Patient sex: M
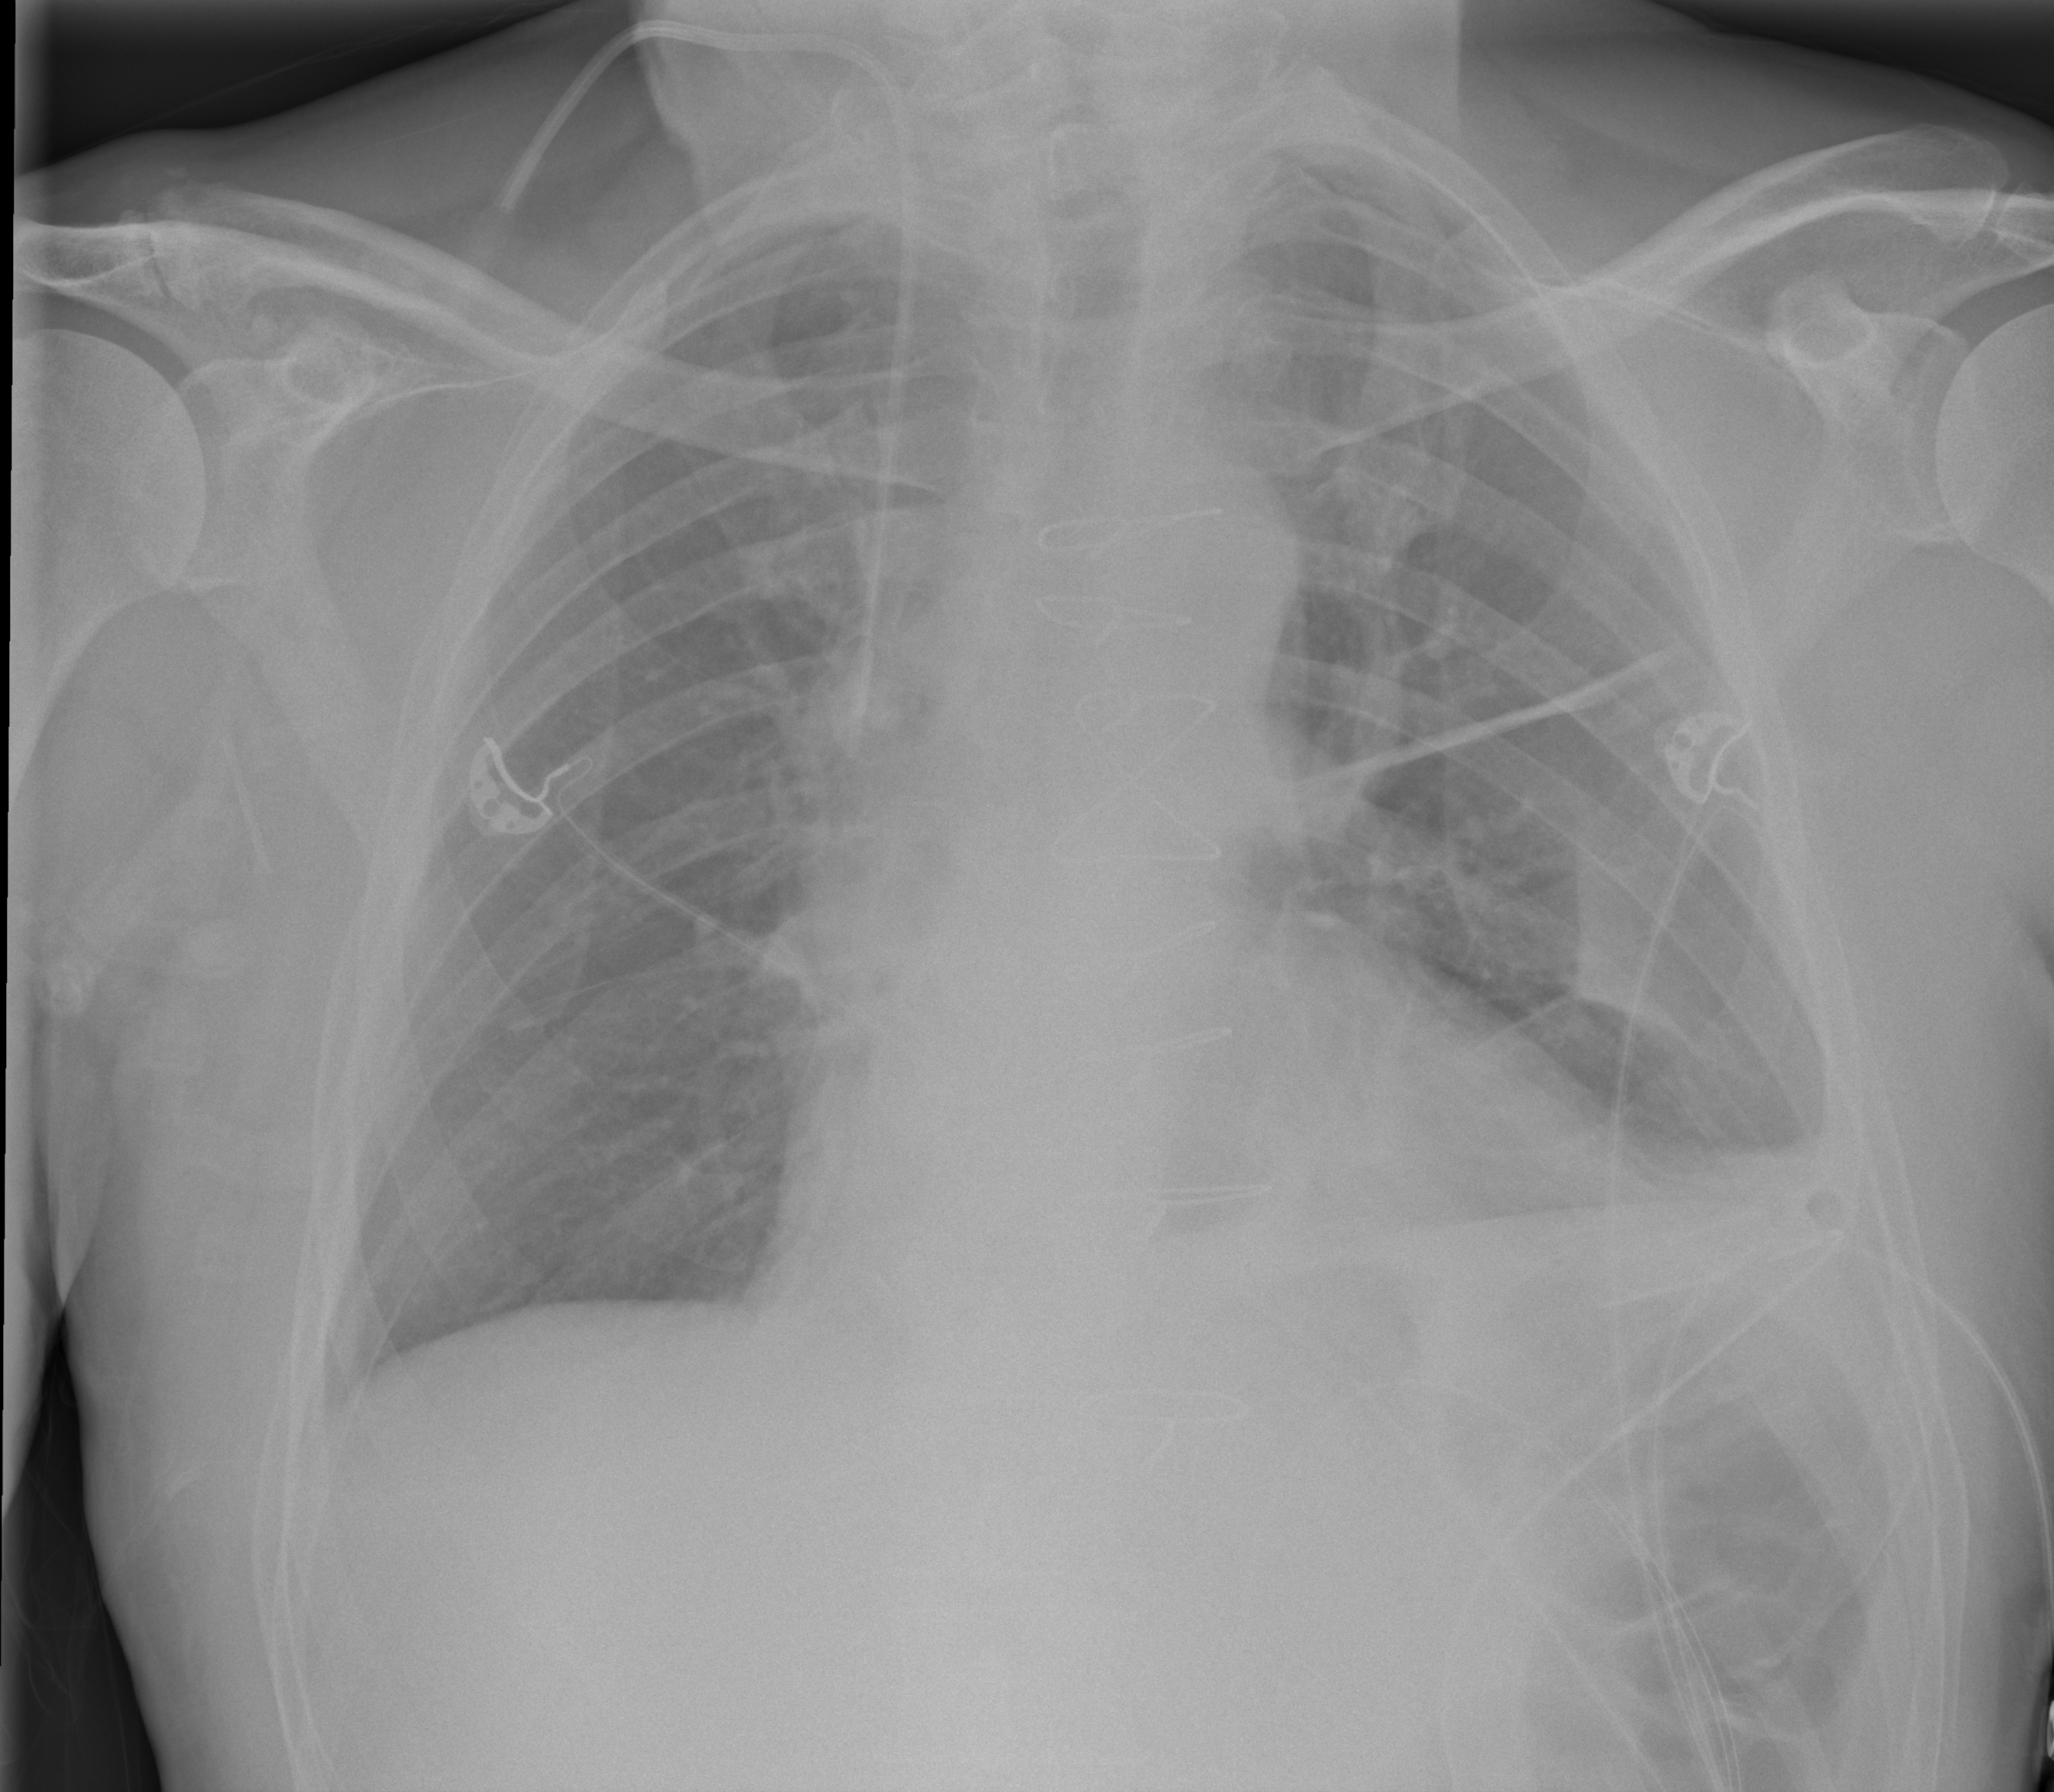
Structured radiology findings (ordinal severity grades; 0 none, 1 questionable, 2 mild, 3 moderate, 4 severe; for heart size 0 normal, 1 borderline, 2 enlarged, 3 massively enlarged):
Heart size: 2
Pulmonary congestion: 0
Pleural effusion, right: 1
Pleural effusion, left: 2
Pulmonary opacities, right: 0
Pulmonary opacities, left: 0
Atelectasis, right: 2
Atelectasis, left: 2